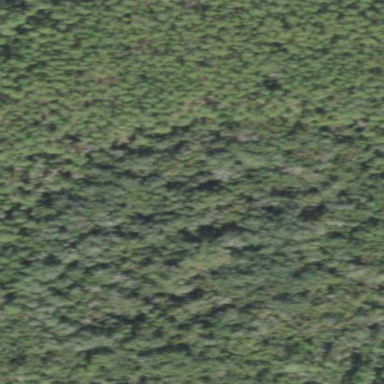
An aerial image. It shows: Mixed woodland with various types of leaves.